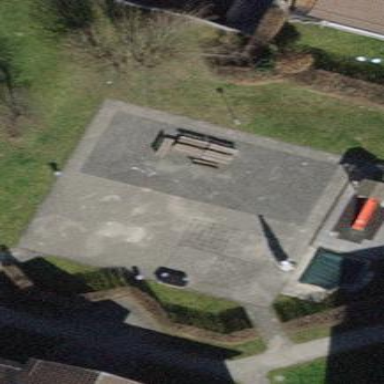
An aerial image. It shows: Playground area for leisure land.